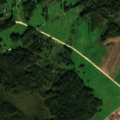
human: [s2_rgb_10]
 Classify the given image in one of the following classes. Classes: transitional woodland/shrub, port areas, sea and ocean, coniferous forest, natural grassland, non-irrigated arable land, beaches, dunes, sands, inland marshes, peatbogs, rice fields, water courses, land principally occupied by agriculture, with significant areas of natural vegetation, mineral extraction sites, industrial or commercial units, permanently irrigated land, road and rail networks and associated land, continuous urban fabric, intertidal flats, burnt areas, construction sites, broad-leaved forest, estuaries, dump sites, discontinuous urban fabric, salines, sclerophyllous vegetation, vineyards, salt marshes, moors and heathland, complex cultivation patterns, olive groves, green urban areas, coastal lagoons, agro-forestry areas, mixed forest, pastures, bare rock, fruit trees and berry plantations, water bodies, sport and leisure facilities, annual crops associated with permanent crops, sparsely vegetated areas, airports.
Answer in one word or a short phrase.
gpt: non-irrigated arable land, land principally occupied by agriculture, with significant areas of natural vegetation, broad-leaved forest, mixed forest